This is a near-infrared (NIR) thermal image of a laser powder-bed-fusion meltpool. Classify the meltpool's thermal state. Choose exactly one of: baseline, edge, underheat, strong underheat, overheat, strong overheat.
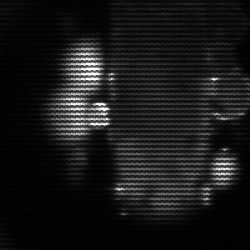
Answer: strong underheat